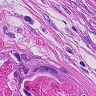
Metastatic tissue present: yes